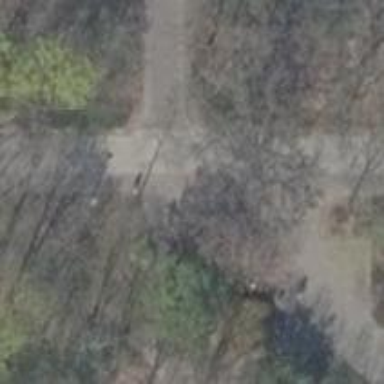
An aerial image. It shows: Deciduous broadleaved tree in park.